Question: I use 'meiomask' for time masking.masking is working perfectlly on keypress event.
Now the problem is when i am in first textbox and then i press tab so now the focus is on second textbox and it's value is selected(as you see in image).now if i try to enter some value in this textbox then the focus is out of this textbox.so to enter value in this textbox every time i remove value using backspace then enter value in the textbox.

so basically i am trying to do is on focus of textbox, if textbox value is selected and user try to enter some thing(on keypress event) then make it null.so how to achieve this thing?
Thanks in advance.
'code:'
'''
$(document).on('focus','.masktime',function(){
// $(this).val("");
});
'''
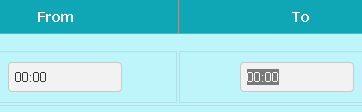
Answer: You can either use placeholders...so,
'''
<input class="masktime" type="text" placeholder="00:00">
'''
instead of
'''
<input class="masktime" type="text" value="00:00">
'''
Or, if you wish to use the 'value' of the input tag at all times, you can emulate the behaviour of an 'input[placeholder]' using a combination of 'focus' and 'blur'.
'''
$('.masktime').on('focus', function () {
$(this).attr('oldVal', $(this).val());
$(this).val('');
});
$('.masktime').on('blur', function () {
if($(this).val()=='') {
$(this).val($(this).attr('oldVal'));
}
});
'''
<URL>